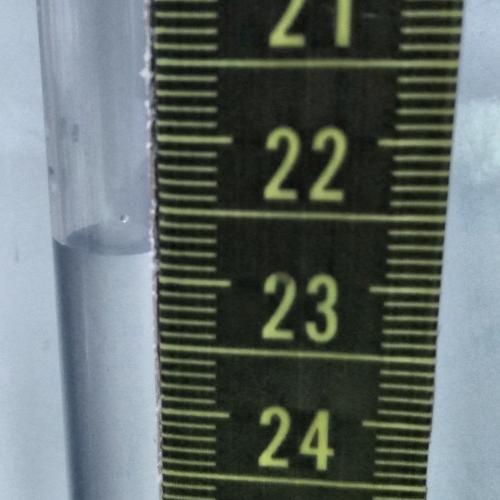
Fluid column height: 22.8 cm